Interaction volume radius: 10 \u00c5
Interaction volume height: 20 \u00c5
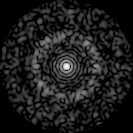
Disorder parameter: 0.8356